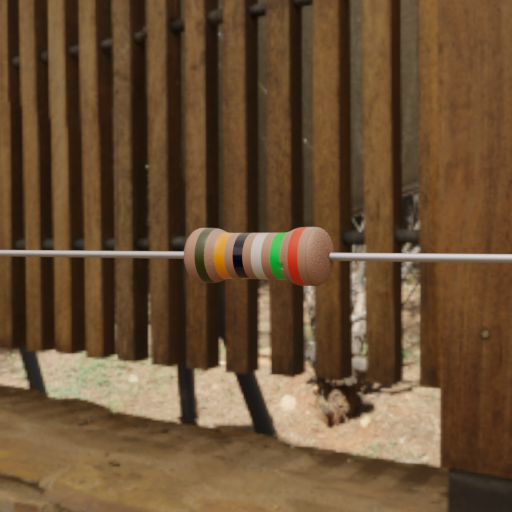
Resistor colour bands (in order): black, orange, black, silver, green, red